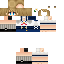
A female human skin with medium skin, wearing blonde long hair dressed in a blue suit and brown skirt, featuring a closed mouth.